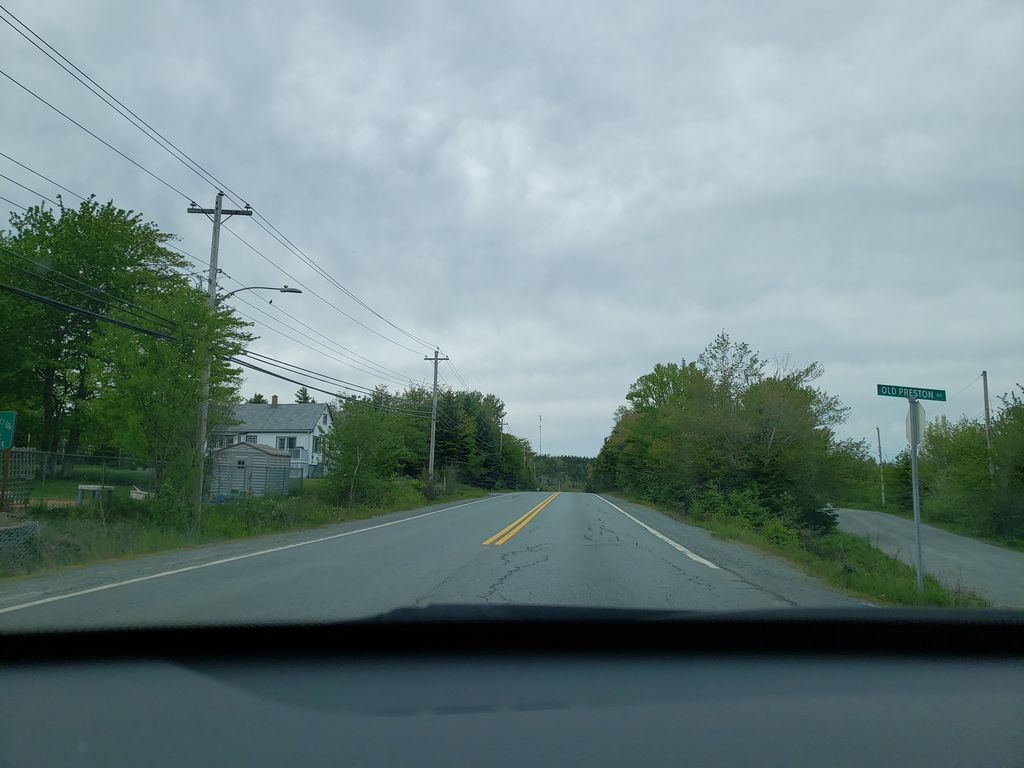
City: halifax